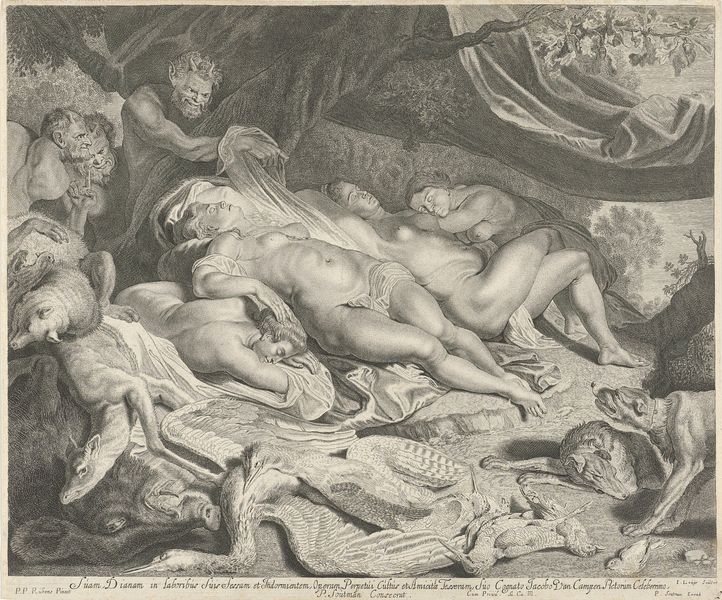
Titel: Rust van Diana en haar nimfen na de jacht
Künstler: Jacob Louys
Standort: Amsterdam
Institution: Rijksmuseum
Schlagwörter: femmes, chien, gravure, oiseau, nues